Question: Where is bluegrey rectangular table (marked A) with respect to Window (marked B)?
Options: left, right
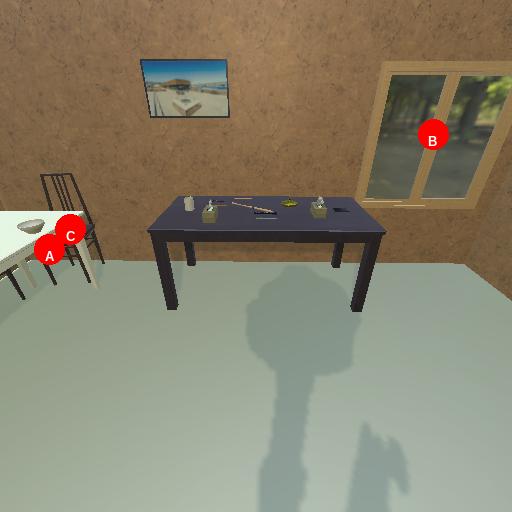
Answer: left